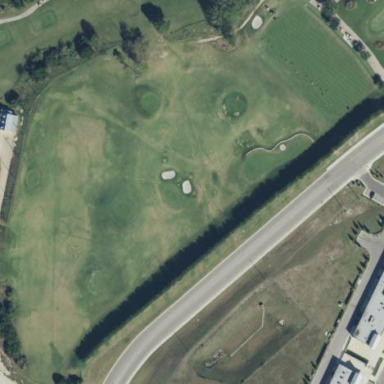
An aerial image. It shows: Driving range for golf on grass.